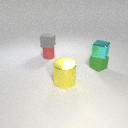
small cyan metal cube in front of small gray rubber cube